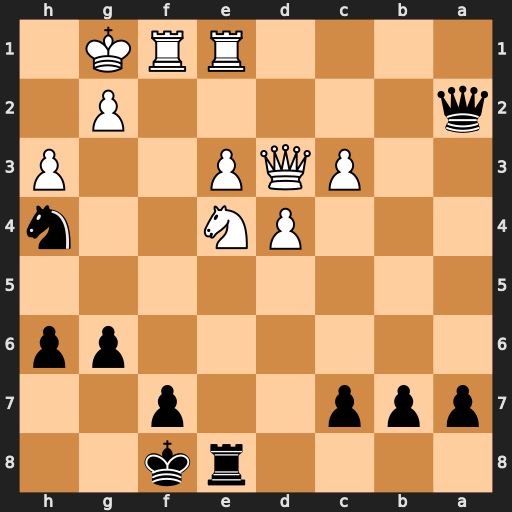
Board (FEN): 4rk2/ppp2p2/6pp/8/3PN2n/2PQP2P/q5P1/4RRK1
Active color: b
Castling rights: -
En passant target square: -
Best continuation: Qxg2#